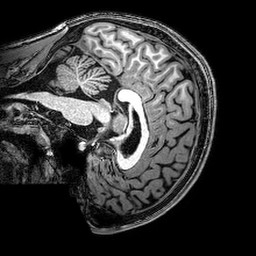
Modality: T1w
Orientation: sagittal
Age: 19
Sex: male
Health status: healthy
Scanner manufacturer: philips
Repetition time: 0.008124 s
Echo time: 0.00373 s